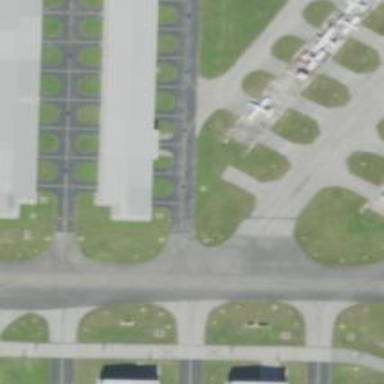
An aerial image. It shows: View of taxiway at the airport.